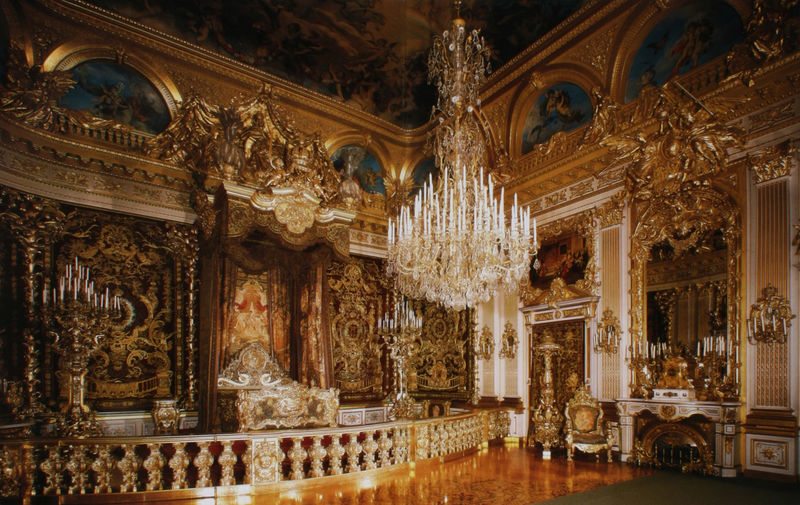
Titel: Paradeschlafzimmer von Schloss Herrenchiemsee
Künstler: Georg Dollmann
Standort: Herrenchiemsee
Institution: Schloss Herrenchiemsee
Schlagwörter: blau, gemälde, himmel, schlaf, gelb, frankreich, holz, lichter, raum, schmuck, stuhl, stühle, tür, weiss, zimmer, schloss, ornament, teppich, wand, barock, spitze, spiegel, gitter, boden, gold, interieur, reich, sessel, stoff, decke, rokoko, kamin, engel, bilder, parkett, russland, giebel, pilaster, saal, figuren, könig, thron, glanz, dekor, verzierung, wandgemälde, uhr, bett, schlafzimmer, kerzen, kronleuchter, leuchter, lüster, stuck, geländer, stil, galerie, foto, bögen, wände, vergoldet, palast, balustrade, pracht, zwickel, wandschmuck, kerzenhalter, kerzenleuchter, skulpturen, plastiken, statuen, kristall, schlafgemach, fresken, empfang, historismus, baldachin, deckengemälde, fresko, museum, sessels, prunk, putten, absperrung, kandelaber, ludwig, vertäfelung, schimmernd, palais, versailles, baluster, luster, malereien, prunkvoll, herrenchiemsee, thronsaal, abtrennung, schlafraum, gobelins, wandmalereien, versai, standleuchter, prunkbett, glitzend, kerzebnleuchter, pilasater, neubarock, ludovik